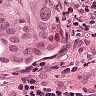
Metastatic tissue present: yes